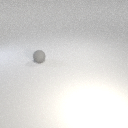
small gray rubber sphere